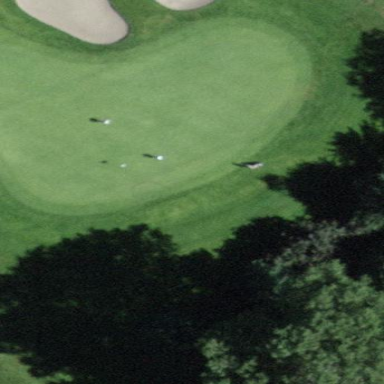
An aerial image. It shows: Picturesque green golfing area with grass land use.